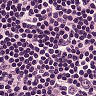
Metastatic tissue present: no